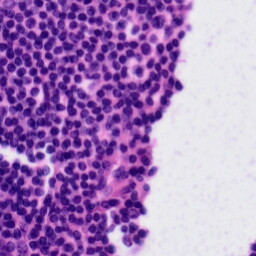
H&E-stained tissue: Tonsil